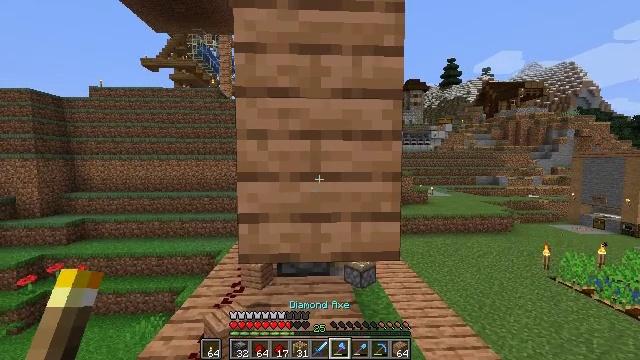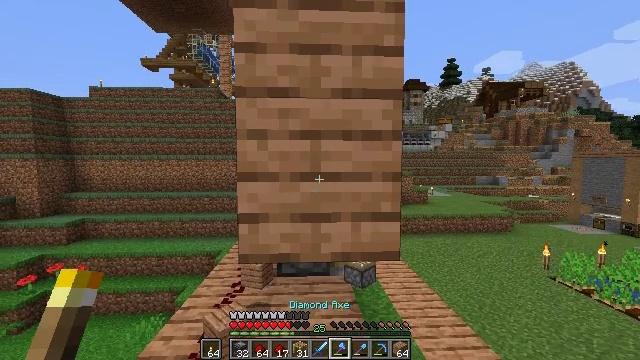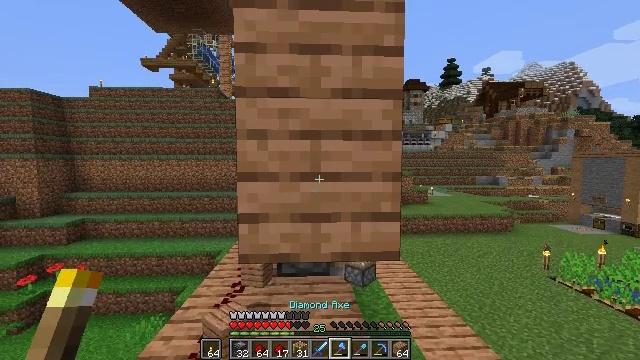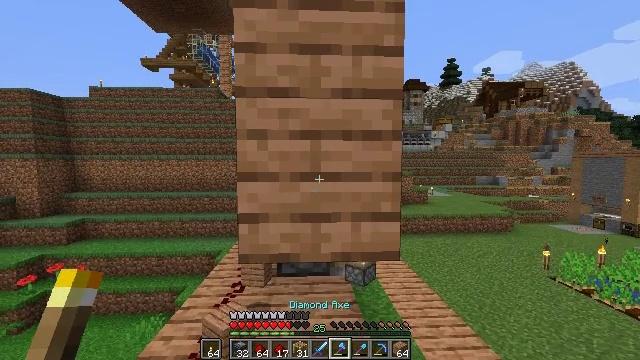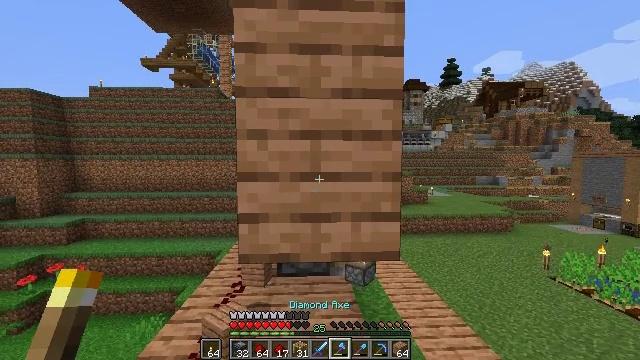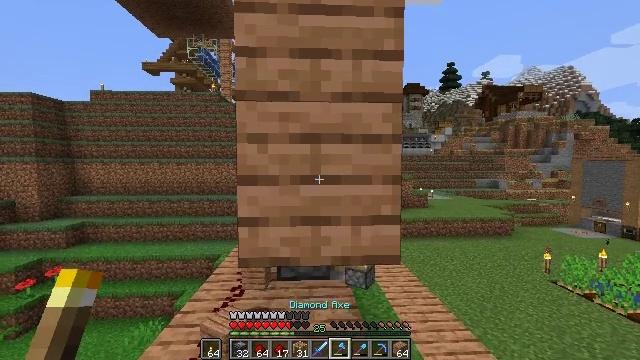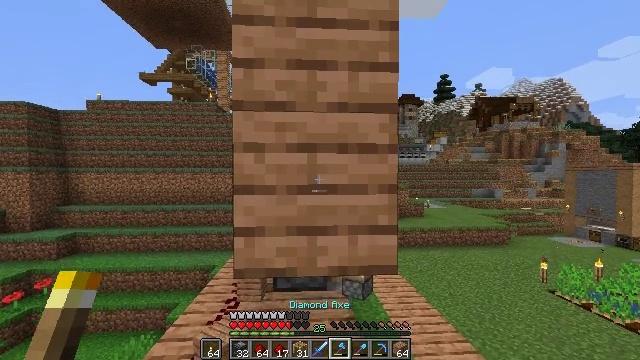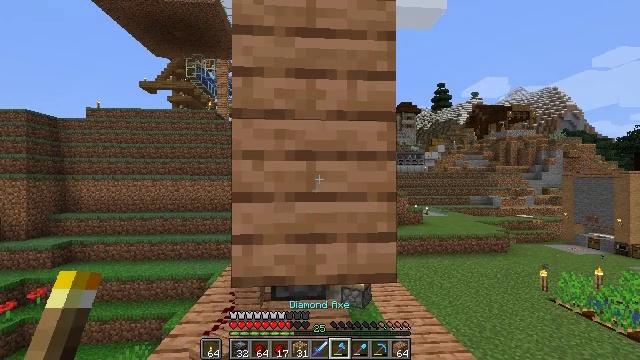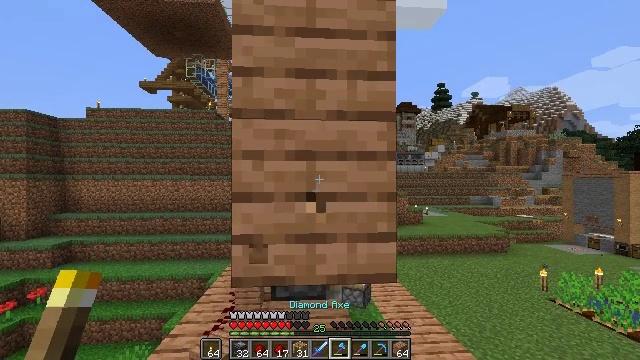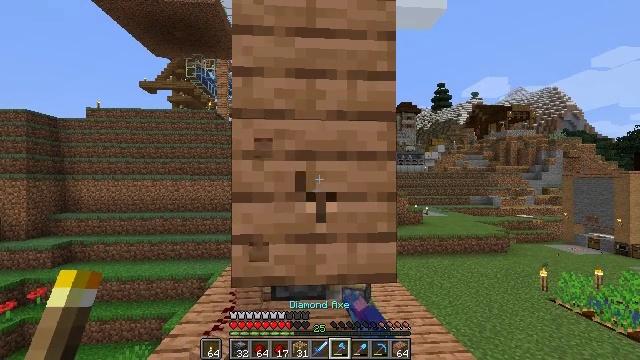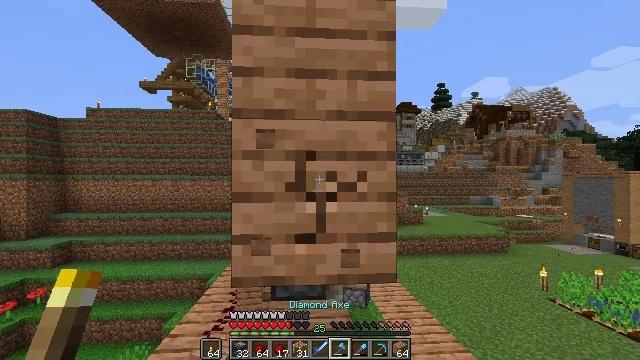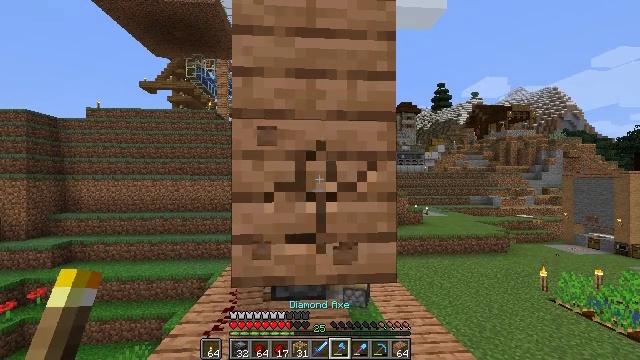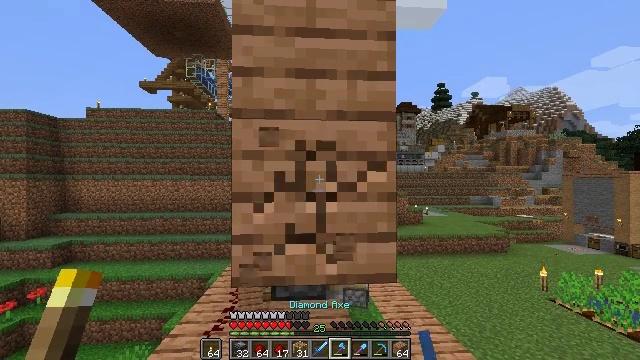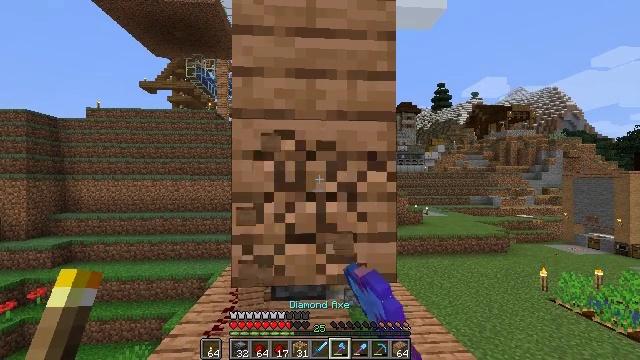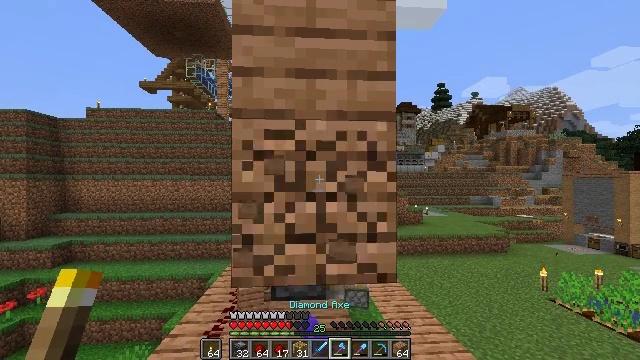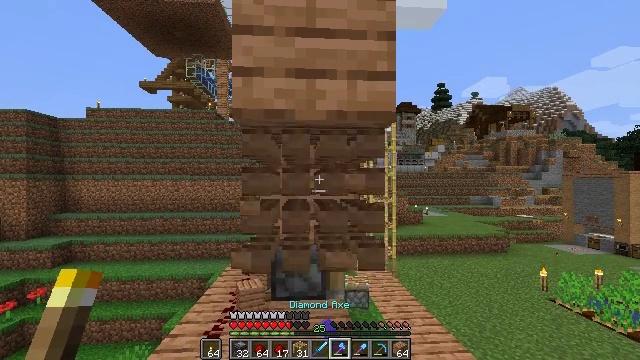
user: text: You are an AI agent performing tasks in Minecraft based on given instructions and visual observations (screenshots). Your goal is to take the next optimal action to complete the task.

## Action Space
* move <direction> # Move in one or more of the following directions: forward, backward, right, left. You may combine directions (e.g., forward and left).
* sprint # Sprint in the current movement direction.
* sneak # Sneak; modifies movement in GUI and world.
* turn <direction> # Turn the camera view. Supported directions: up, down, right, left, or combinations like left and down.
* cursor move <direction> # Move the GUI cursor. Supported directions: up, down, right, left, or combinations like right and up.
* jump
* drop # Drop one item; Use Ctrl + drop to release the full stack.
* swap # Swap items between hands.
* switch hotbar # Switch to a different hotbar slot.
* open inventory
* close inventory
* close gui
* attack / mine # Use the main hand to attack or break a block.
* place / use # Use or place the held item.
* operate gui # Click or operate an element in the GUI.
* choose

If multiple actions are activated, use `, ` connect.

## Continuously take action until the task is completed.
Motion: motion action
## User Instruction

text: Attack the jungle planks to collect them.
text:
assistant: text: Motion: no_op
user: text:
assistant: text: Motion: no_op
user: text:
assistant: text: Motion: no_op
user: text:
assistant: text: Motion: no_op
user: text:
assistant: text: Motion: no_op
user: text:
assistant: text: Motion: turn up
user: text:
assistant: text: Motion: turn up
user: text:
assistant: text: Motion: attack / mine
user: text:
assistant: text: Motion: attack / mine
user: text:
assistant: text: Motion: attack / mine
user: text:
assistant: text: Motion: attack / mine
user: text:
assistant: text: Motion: attack / mine
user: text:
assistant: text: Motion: attack / mine
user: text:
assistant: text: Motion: attack / mine
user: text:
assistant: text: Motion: attack / mine
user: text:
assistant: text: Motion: attack / mine
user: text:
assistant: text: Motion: attack / mine
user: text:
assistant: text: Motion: attack / mine
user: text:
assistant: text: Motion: attack / mine
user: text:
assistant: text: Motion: attack / mine
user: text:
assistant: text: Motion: attack / mine
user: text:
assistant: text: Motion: attack / mine
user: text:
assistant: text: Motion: attack / mine
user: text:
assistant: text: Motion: turn up, attack / mine
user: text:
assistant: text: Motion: move forward, turn up, attack / mine
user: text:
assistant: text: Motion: move forward, turn up, attack / mine
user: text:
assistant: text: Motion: move forward, turn up, attack / mine
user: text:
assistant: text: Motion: turn up, attack / mine
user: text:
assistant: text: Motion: turn up, attack / mine
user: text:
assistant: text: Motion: attack / mine